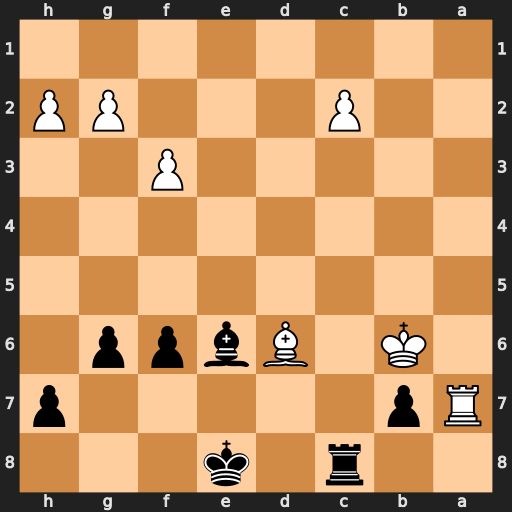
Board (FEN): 2r1k3/Rp5p/1K1Bbpp1/8/8/5P2/2P3PP/8
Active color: b
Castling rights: -
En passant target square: -
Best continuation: Rc6+ Kxb7 Rxd6